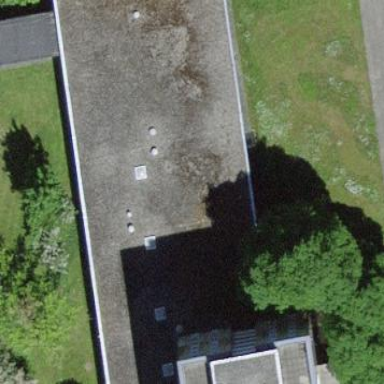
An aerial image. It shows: Flat-roofed building.